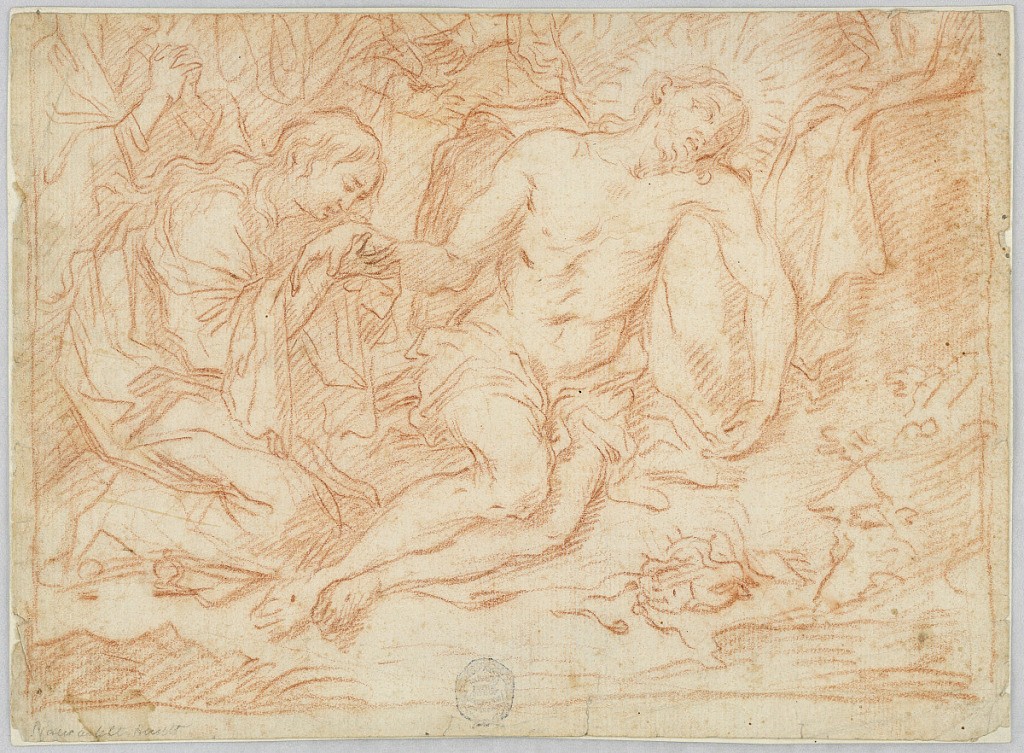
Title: Mourning Over the Dead Christ
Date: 1750–1800
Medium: Red chalk on paper
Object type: Drawing
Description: Fragment with dead Christ's right arm being lifted by Mary Magdalen.  Other figures, including the Virgin, whose body supports Christ, in upper left corner.